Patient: sex F, age 48
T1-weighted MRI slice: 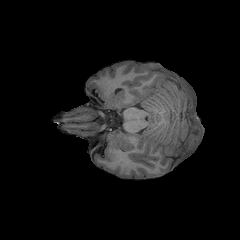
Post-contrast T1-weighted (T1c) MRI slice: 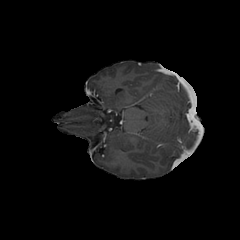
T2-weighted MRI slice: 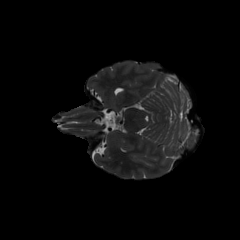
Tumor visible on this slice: no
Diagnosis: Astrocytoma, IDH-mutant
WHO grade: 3